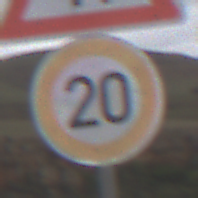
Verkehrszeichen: Geschwindigkeit20
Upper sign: EinseitigVerengteFahrbahnRechts
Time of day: Midday
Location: Outdoor (Nature)
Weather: Overcast
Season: NotSpecified
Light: Natural